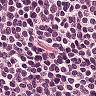
Metastatic tissue present: no